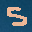
Label: 5